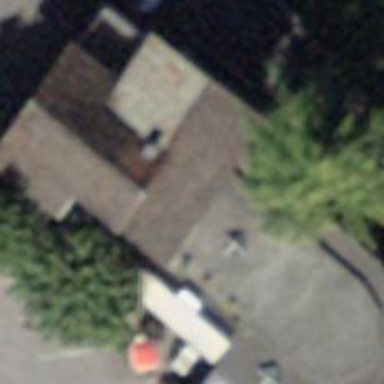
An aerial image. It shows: Retail building with gabled roof.